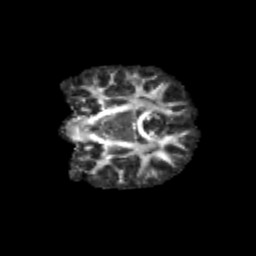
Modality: FA
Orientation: coronal
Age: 10
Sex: female
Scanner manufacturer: siemens
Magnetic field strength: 3 T
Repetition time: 3.8 s
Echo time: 0.07 s